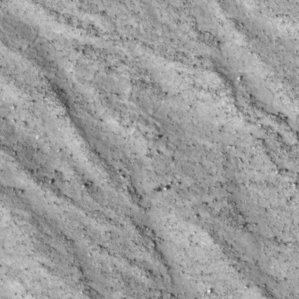
Label: non_frost